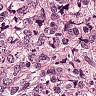
Metastatic tissue present: yes